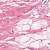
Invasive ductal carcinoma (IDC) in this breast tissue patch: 0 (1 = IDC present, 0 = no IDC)